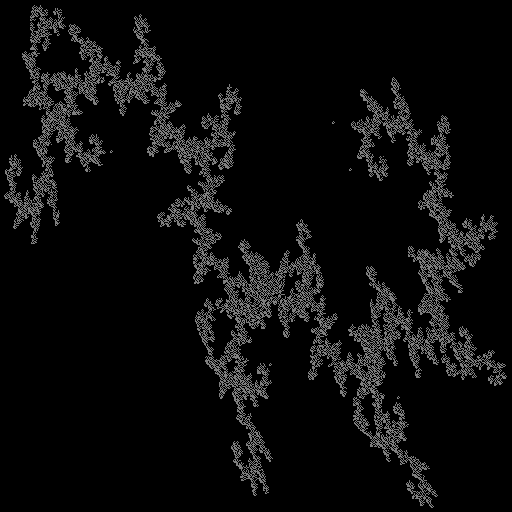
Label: greygoldenrod